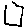
Label: square